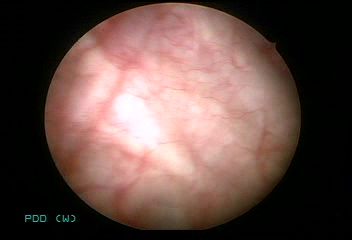
Modality: WLC
Class: Normal mucosa
Bladder cancer association: No